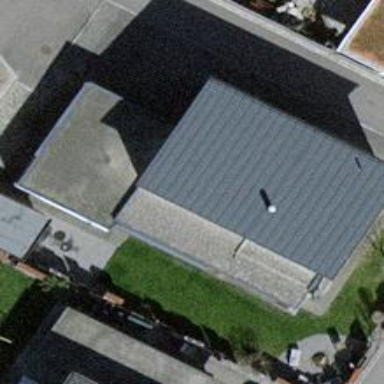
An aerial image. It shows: Garage building.